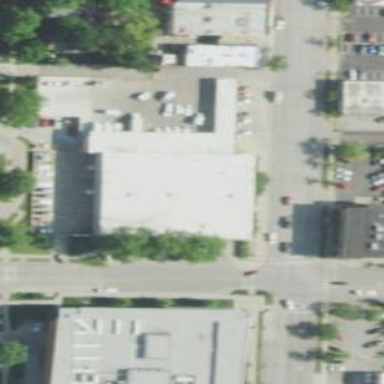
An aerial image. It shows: Commercial building.